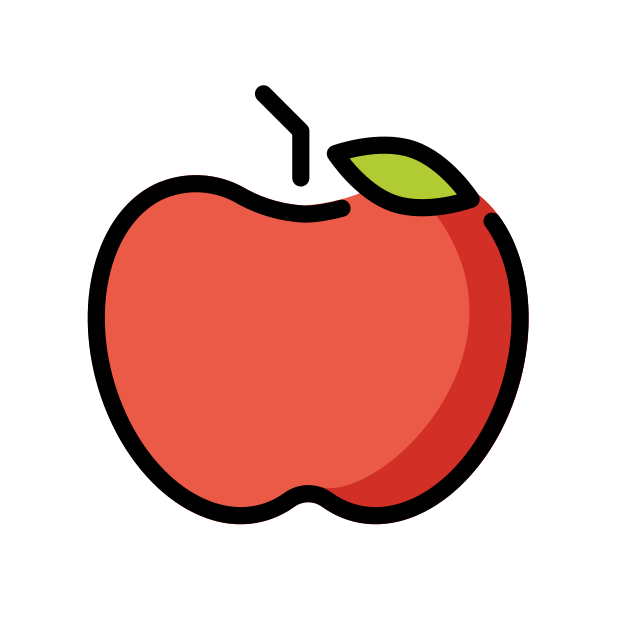
Emoji: 🍎
Name: red apple
Unicode: 0x1f34e